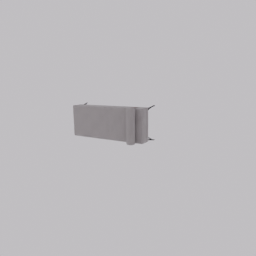
Label: furniture